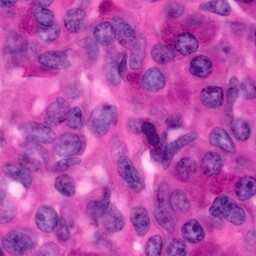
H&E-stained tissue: Pancreatic